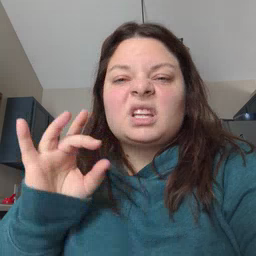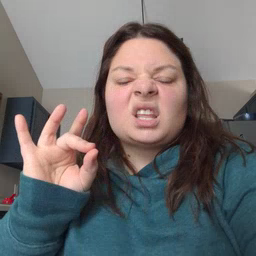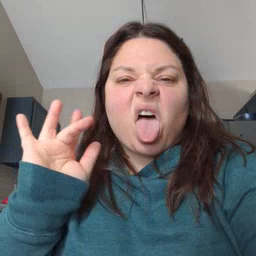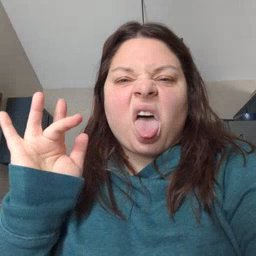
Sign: yucky